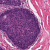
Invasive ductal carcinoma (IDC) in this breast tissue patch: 0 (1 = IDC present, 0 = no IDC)